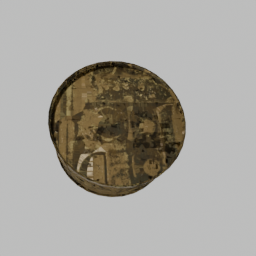
Label: tools